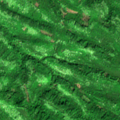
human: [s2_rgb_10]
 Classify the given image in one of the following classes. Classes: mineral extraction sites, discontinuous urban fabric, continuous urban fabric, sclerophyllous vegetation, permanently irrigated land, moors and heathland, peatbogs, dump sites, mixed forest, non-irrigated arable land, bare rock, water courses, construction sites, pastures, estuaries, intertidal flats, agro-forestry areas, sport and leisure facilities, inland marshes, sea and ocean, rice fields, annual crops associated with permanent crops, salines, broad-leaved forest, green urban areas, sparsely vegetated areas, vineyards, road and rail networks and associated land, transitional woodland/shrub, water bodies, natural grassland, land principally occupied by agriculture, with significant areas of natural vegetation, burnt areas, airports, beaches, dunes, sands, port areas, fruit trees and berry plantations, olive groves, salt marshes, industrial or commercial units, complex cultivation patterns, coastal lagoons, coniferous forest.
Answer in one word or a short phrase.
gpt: broad-leaved forest